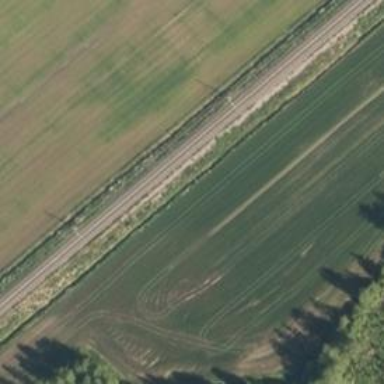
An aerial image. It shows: Railway track with continuous electrified contact line.